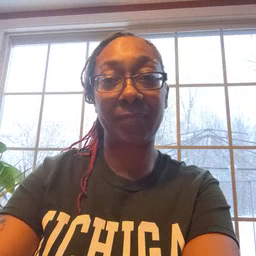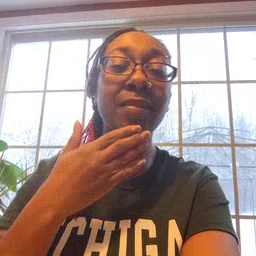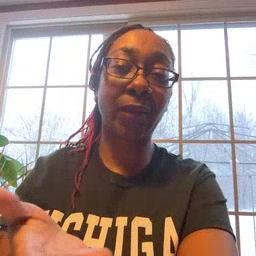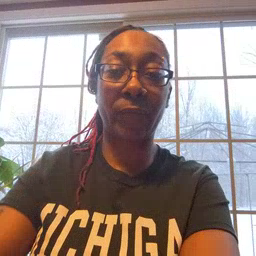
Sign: thankyou